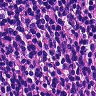
Metastatic tissue present: no